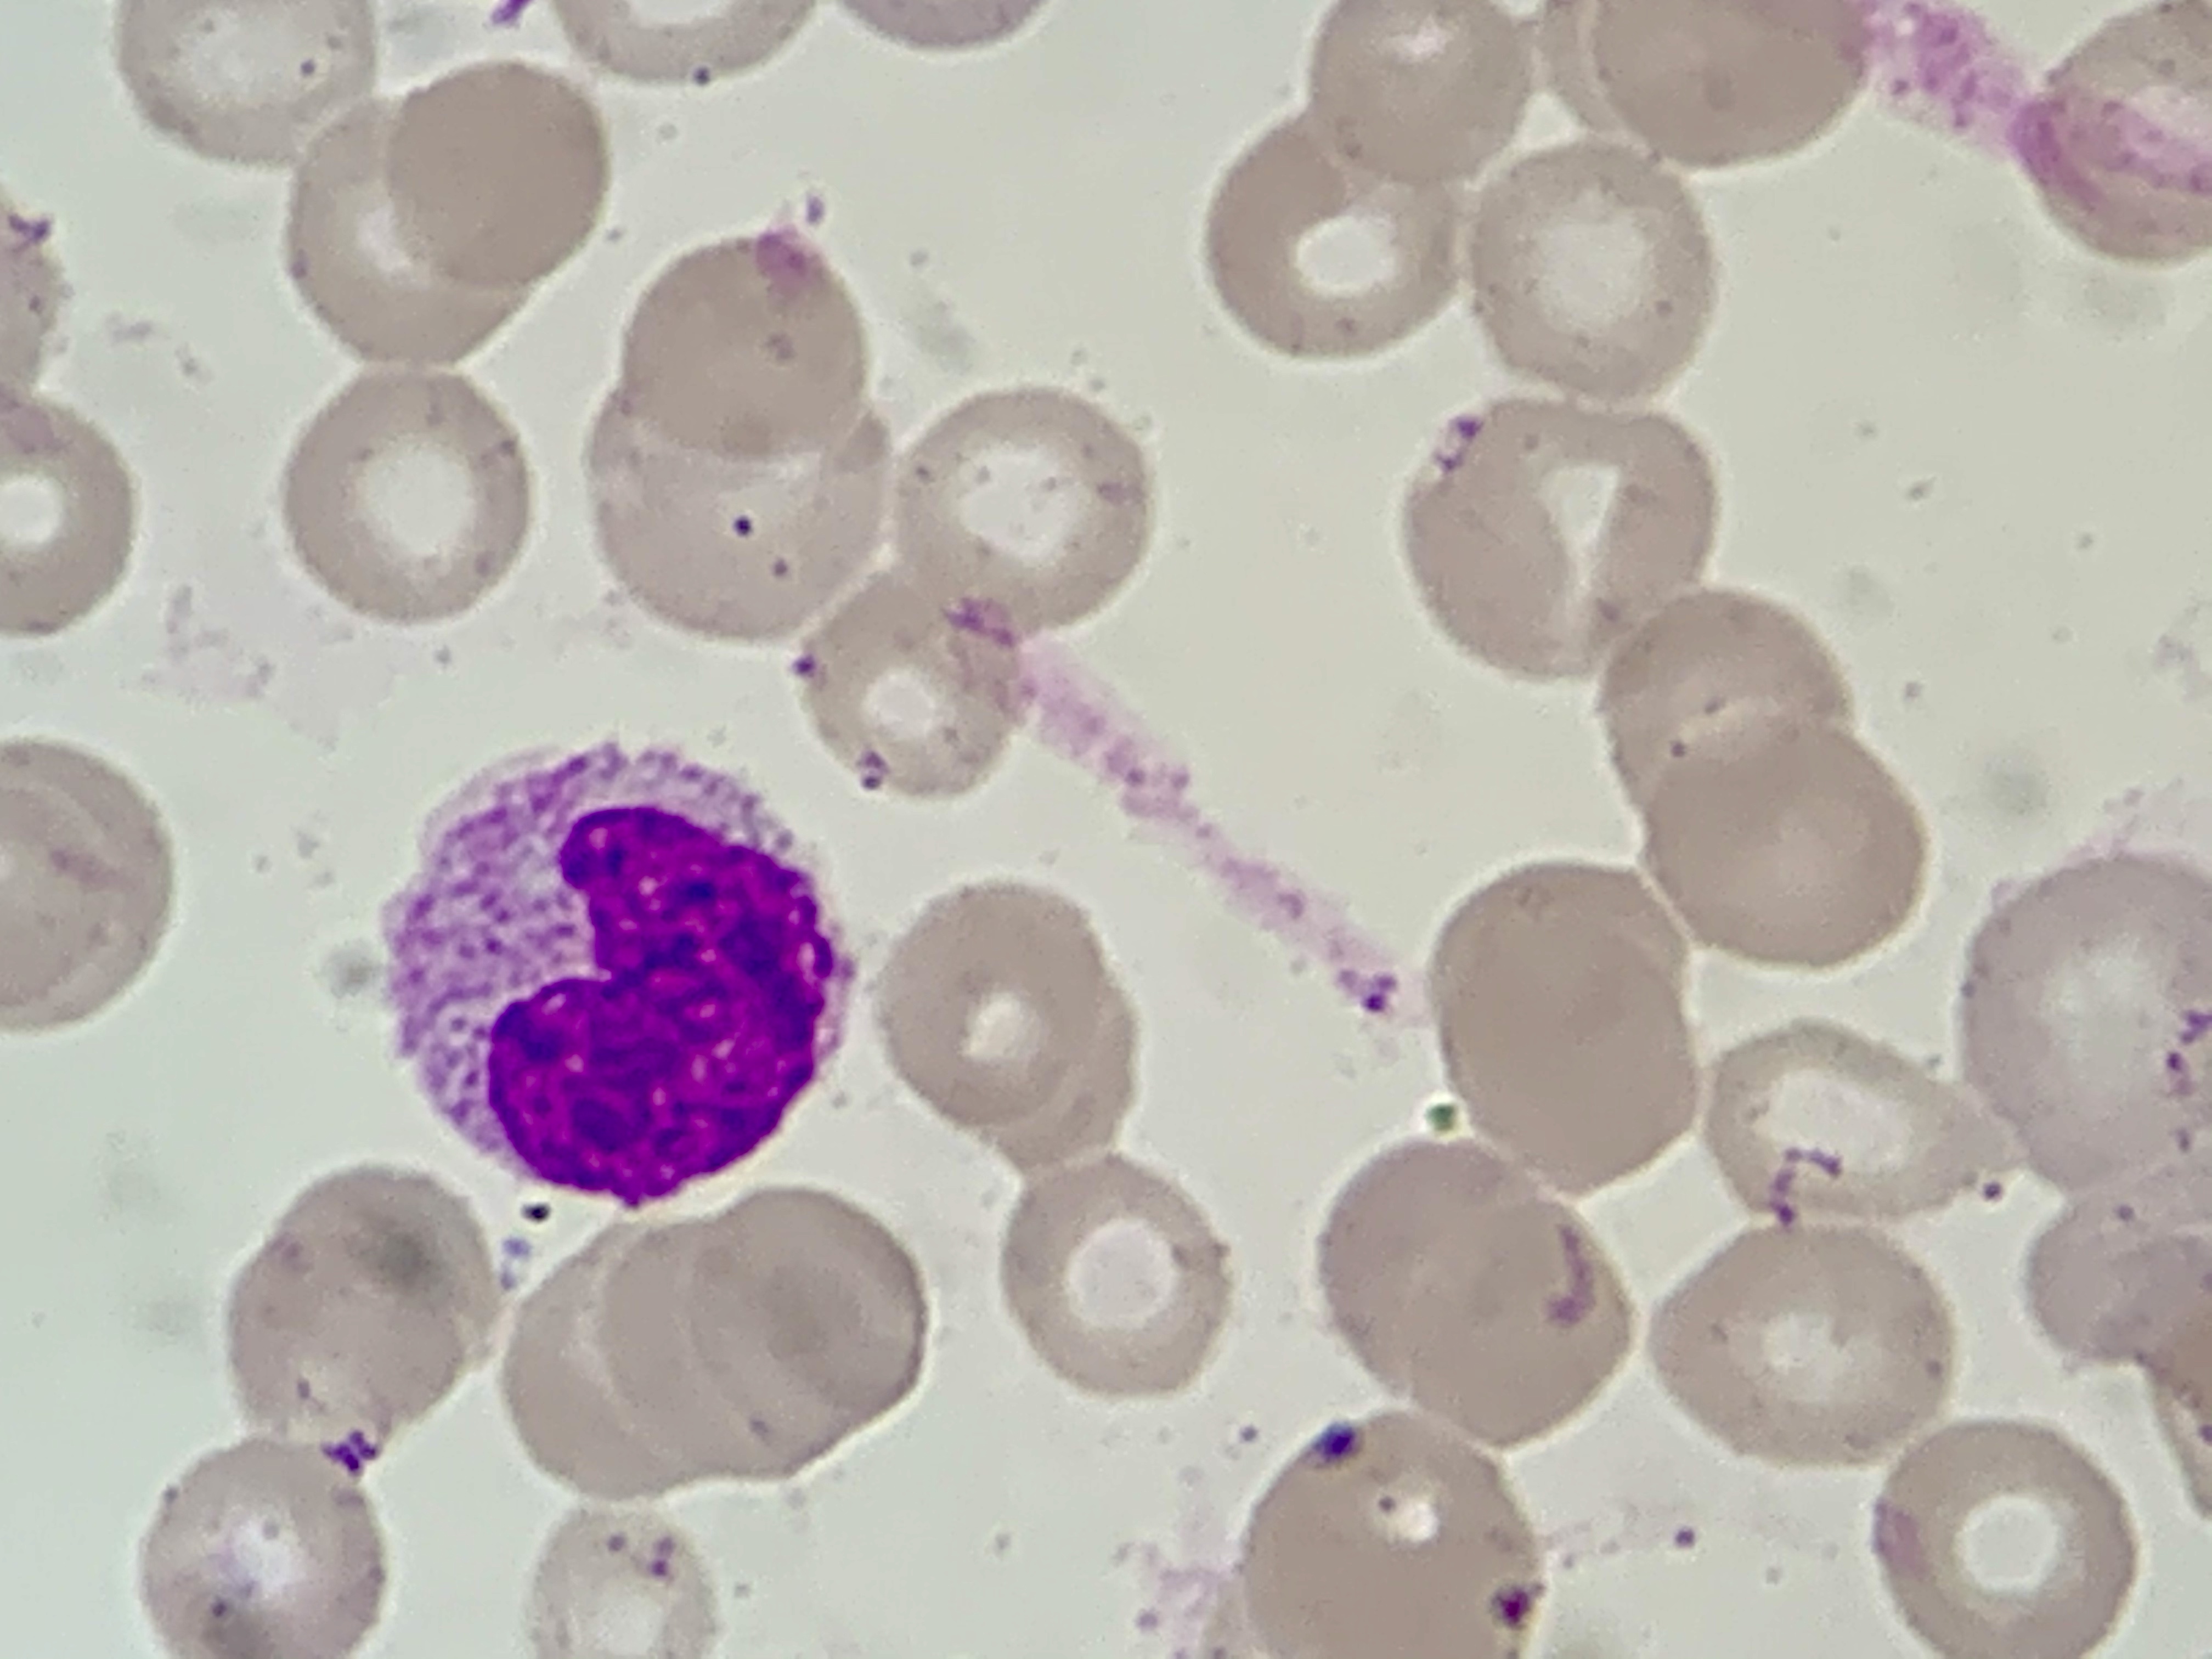
Cell type: MONOCYTES